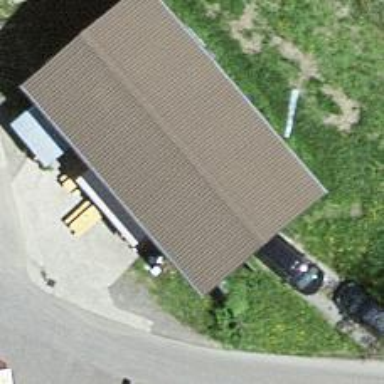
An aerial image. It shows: Café.